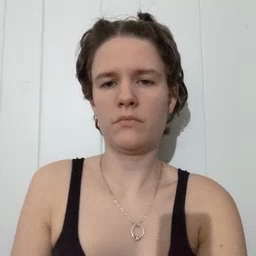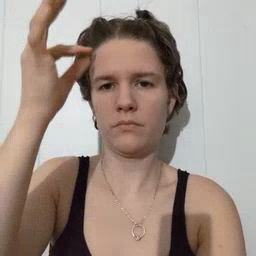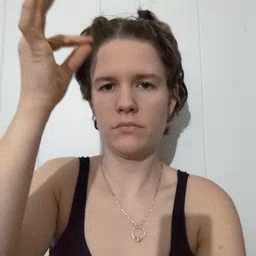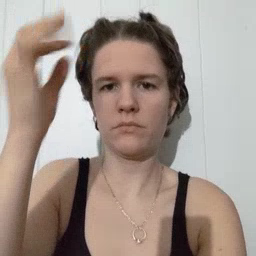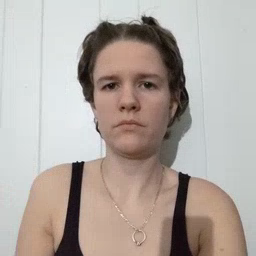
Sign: hair